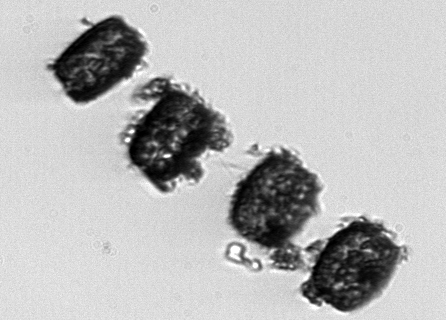
Label: Thalassiosira_TAG_external_detritus